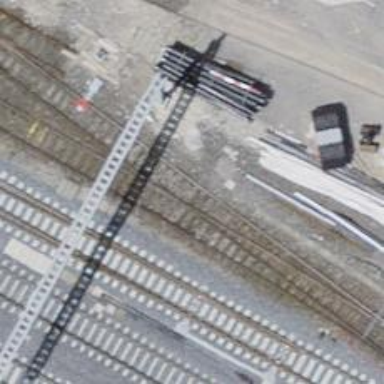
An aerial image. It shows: Single-track electrified railway service yard with contact line for trains.